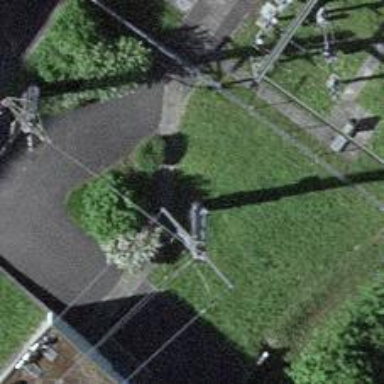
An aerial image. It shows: Termination pole with tower type.